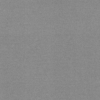
Label: dusty